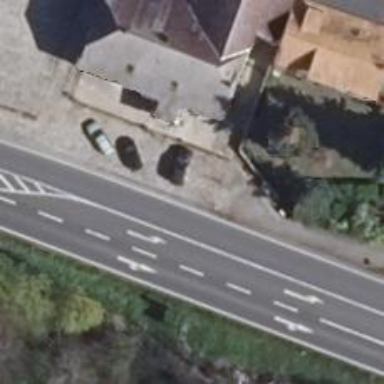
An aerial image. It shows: Footway.